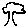
Label: tree